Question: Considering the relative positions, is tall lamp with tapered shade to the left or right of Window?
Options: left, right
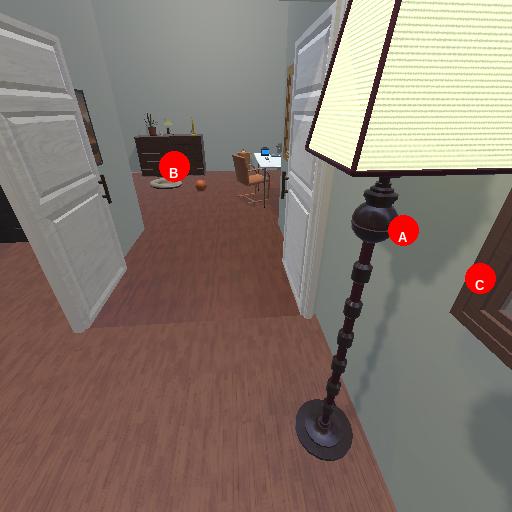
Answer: left